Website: crate-barrel
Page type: newsletter-management
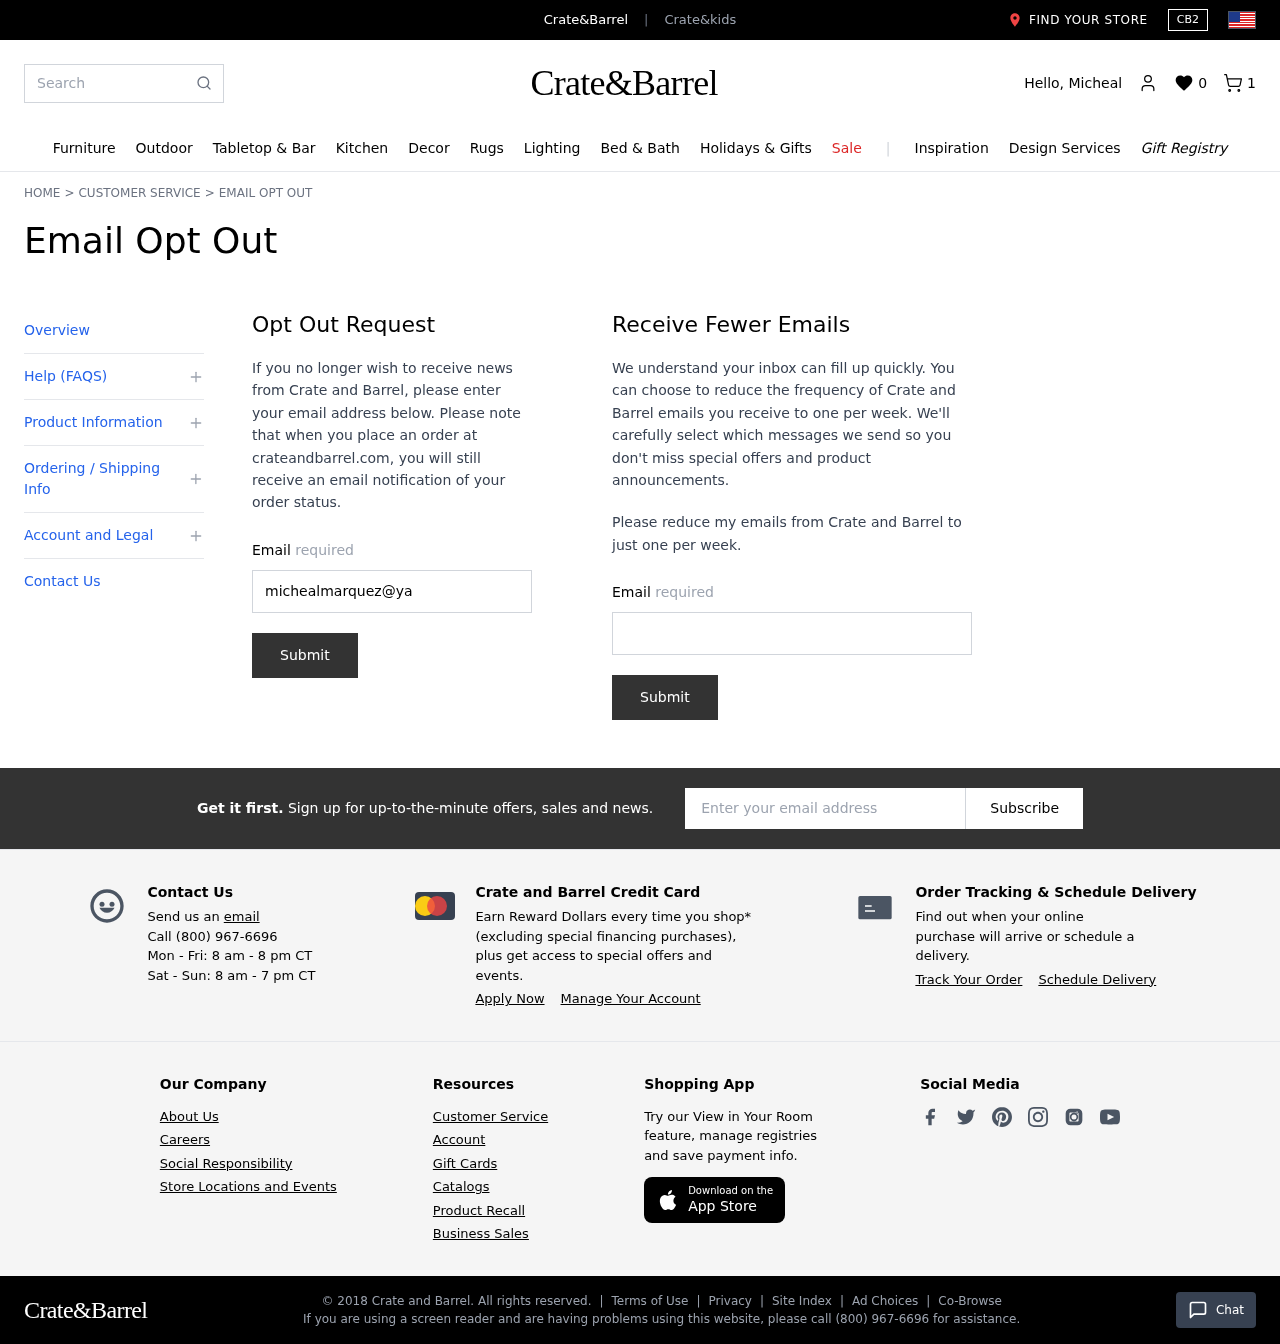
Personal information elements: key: PII_EMAIL
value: michealmarquez@yahoo.com
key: PII_EMAIL2
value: michealmarquez@yahoo.com
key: PII_EMAIL3
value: michealmarquez@yahoo.com
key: PII_FIRSTNAME
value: Micheal
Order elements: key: ORDER_NUM_ITEMS
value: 1
Search elements: key: HEADER_SEARCH
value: Search
Other elements: key: WISHLIST_COUNT
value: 0